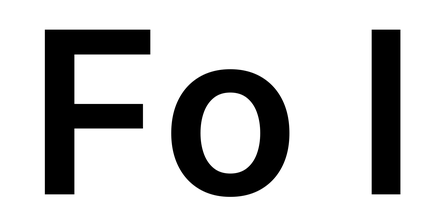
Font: Inter_SemiBold